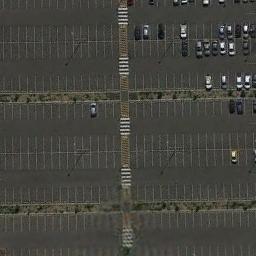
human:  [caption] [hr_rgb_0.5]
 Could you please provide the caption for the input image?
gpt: The parking lot has several parked cars but lots of parking spaces are still empty .

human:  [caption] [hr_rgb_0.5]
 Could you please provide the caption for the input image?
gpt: There are some cars on the parking lot .

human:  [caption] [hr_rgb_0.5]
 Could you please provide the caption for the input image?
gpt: There are many different colors and styles of cars in the parking lot .

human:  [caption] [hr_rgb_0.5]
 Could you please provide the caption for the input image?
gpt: There are a dozen cars in the parking lot .

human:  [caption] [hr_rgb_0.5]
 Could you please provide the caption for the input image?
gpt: There are several cars and many empty space on the parking lot .